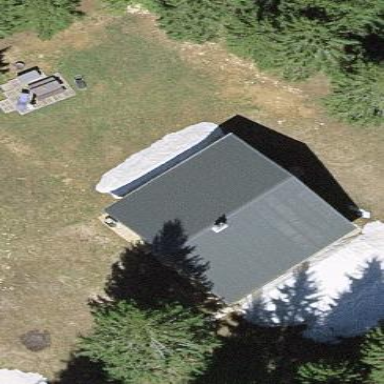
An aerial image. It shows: Simple house.